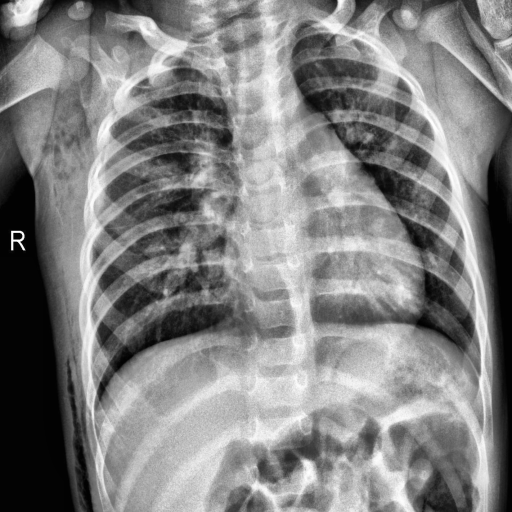
Finding: PNEUMONIA